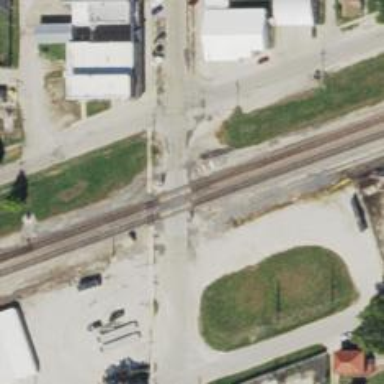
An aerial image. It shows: Railway level crossing.